Question: I often get this and have to press enter like 1-5 mins to get rid of it

Is there any code to get rid of this?
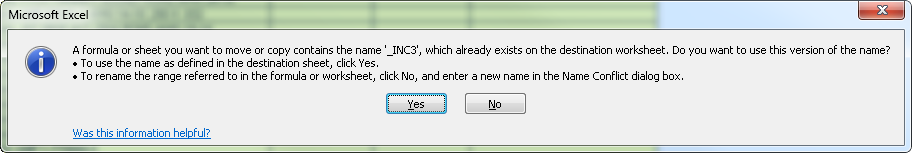
Answer: Try this.
'''
Application.DisplayAlerts = False
'~~> Your Code
Application.DisplayAlerts = True
'''